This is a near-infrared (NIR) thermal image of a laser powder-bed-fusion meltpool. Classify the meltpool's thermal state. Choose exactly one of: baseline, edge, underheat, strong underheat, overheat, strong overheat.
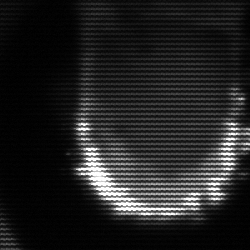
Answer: baseline